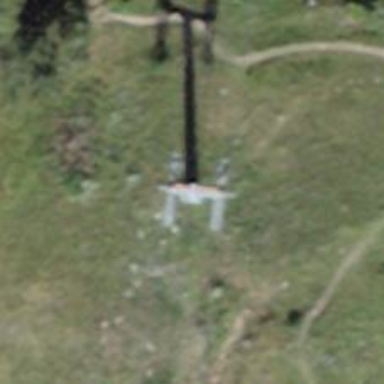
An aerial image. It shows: Pylon for aerialway.